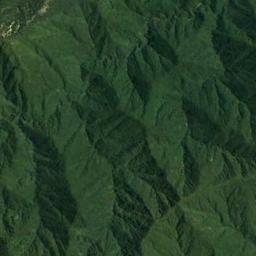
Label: mountain